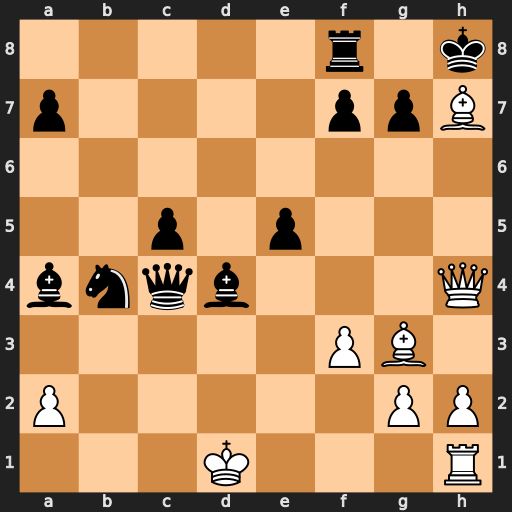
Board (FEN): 5r1k/p4ppB/8/2p1p3/bnqb3Q/5PB1/P5PP/3K3R
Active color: w
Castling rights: -
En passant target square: -
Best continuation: Bc2+ Kg8 Qh7#